Question: I am using an ABPeoplePickerNavigationController in my app and have overrode the navigation bar buttons to my own using UINavigationControllerDelegate.
'''
- (void)navigationController:(UINavigationController *)navigationController didShowViewController:(UIViewController *)viewController animated:(BOOL)animated
{
navigationController.topViewController.searchDisplayController.searchBar.barStyle = UIBarStyleBlack;
navigationController.topViewController.navigationItem.leftBarButtonItem = nil;
navigationController.topViewController.navigationItem.rightBarButtonItem = nil;
UIBarButtonItem *cancelButtonItem = [[UIBarButtonItem alloc] initWithBarButtonSystemItem:UIBarButtonSystemItemCancel
target:self
action:@selector(cancel:)];
navigationController.topViewController.navigationItem.leftBarButtonItem = cancelButtonItem;
UIBarButtonItem *addButtonItem = [[UIBarButtonItem alloc] initWithBarButtonSystemItem:UIBarButtonSystemItemAdd
target:self
action:@selector(addItem:)];
navigationController.topViewController.navigationItem.rightBarButtonItem = addButtonItem;
}
'''
This works fine. However, when I use the search controller and exit out of it, my top right button suddenly changes to a Cancel button (see image below). How can I fix this? Thanks in advance.

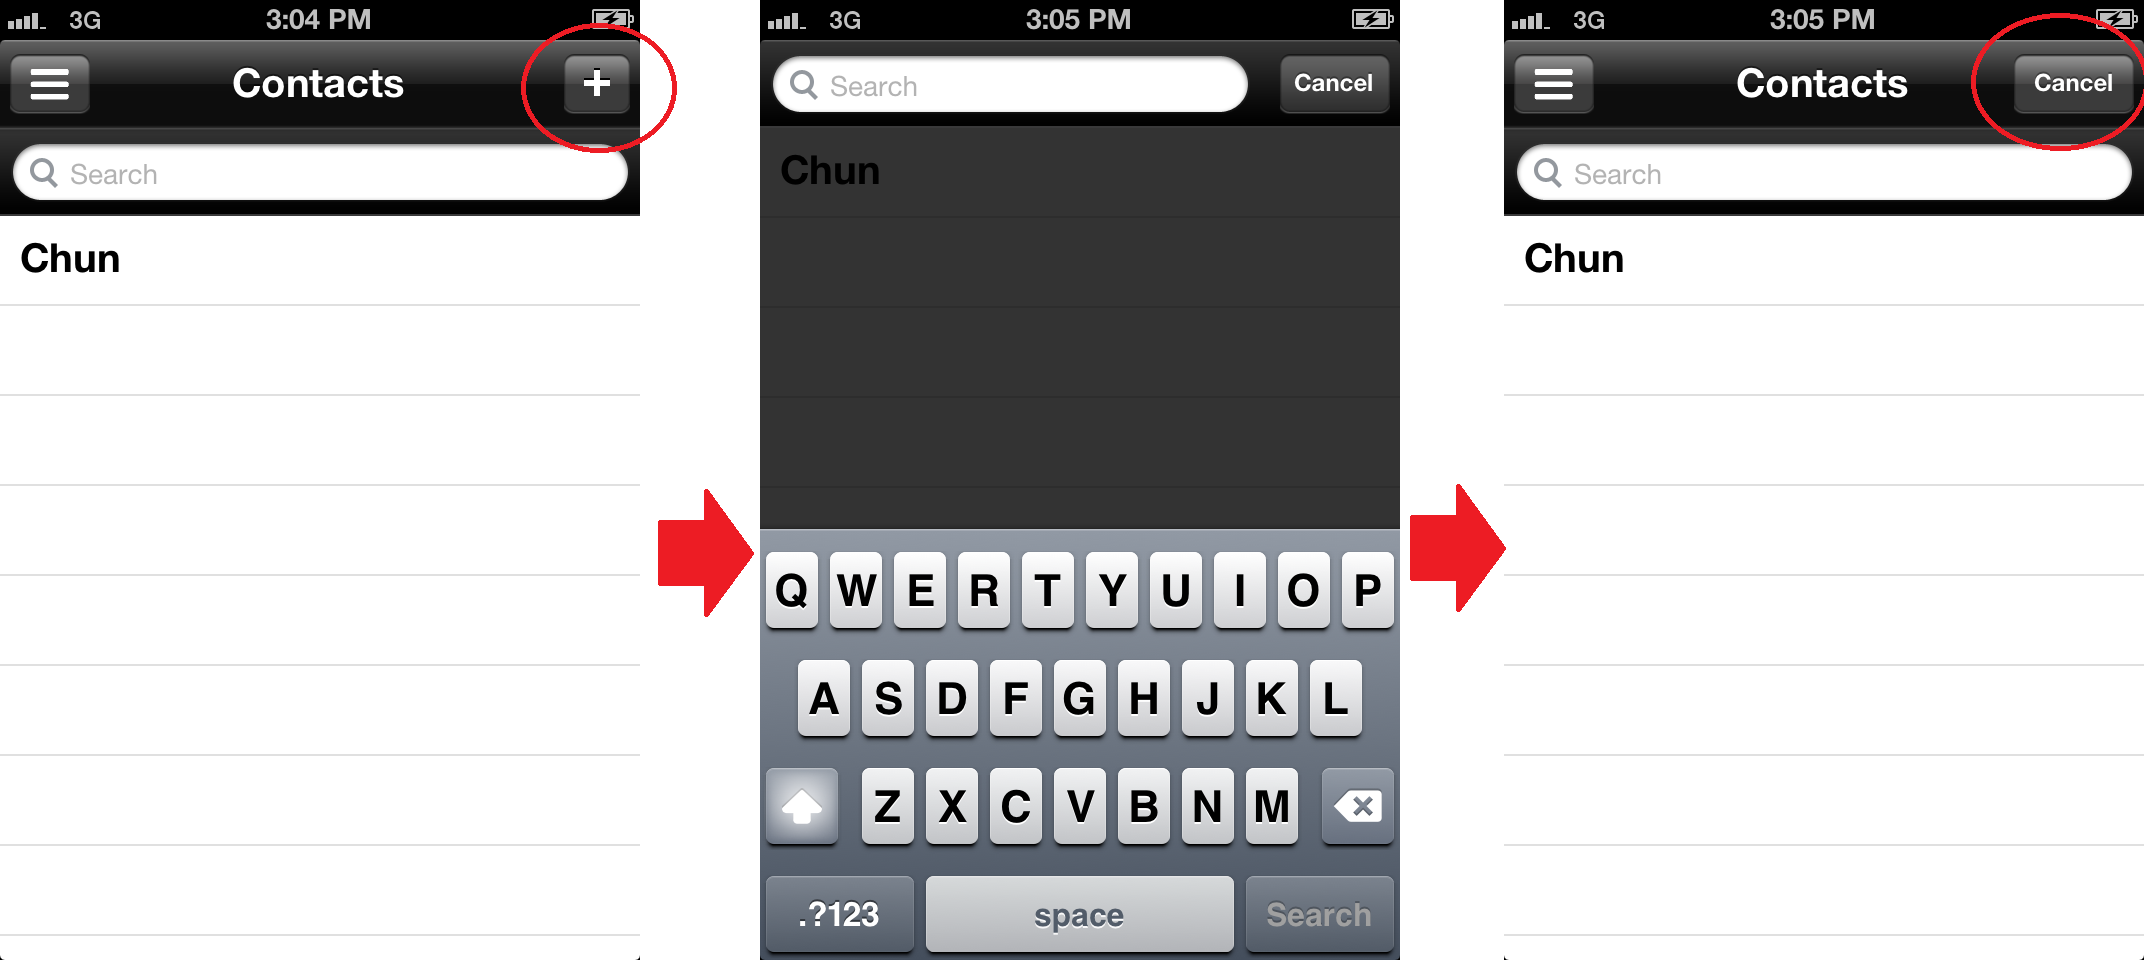
Answer: OK, just figured out how to fix this. I just added a notification to see when the keyboard will be hidden and added the button back to the navigation bar.
1) Declare and synthesize the property mainNavigationController:
'''
@property UINavigationController *mainNavigationController;
'''
2) In (void)navigationController:(UINavigationController *)navigationController didShowViewController:(UIViewController *)viewController animated:(BOOL)animated, add:
'''
mainNavigationController = navigationController;
[[NSNotificationCenter defaultCenter] addObserver:self selector:@selector(onNotification:) name:UIKeyboardWillHideNotification object:nil];
'''
3) Add the method onNotification:
'''
-(void)onNotification:(NSNotification*)notification
{
UIBarButtonItem *addButtonItem = [[UIBarButtonItem alloc] initWithBarButtonSystemItem:UIBarButtonSystemItemAdd
target:self
action:@selector(addItem:)];
mainNavigationController.topViewController.navigationItem.rightBarButtonItem = addButtonItem;
}
'''